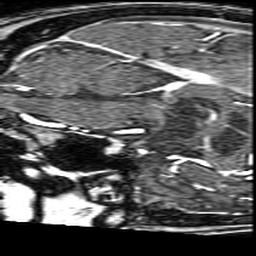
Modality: angio
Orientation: sagittal
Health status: ill
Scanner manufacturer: philips
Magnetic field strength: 3 T
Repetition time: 0.01821 s
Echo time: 0.003383 s